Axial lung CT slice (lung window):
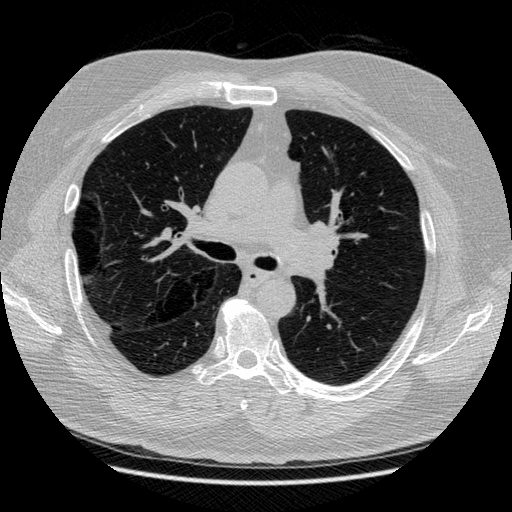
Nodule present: no